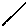
Label: line